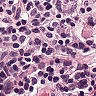
Metastatic tissue present: no